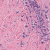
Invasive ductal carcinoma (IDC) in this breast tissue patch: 1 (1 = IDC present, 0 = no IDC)